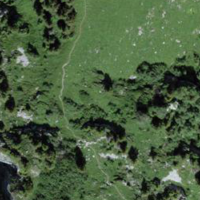
EUNIS habitat code: 23
Species observed at this site:
Astrantia major
Saxifraga paniculata